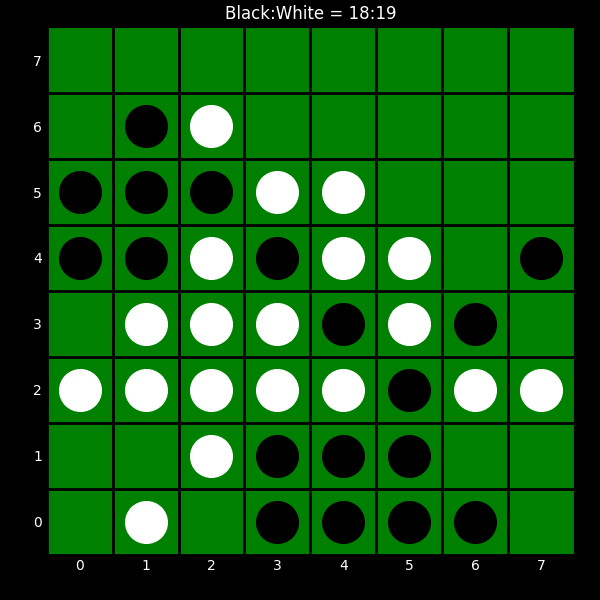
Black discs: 18
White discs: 19